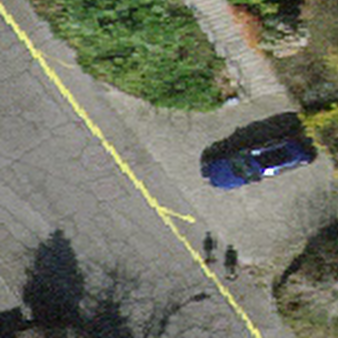
Label: other